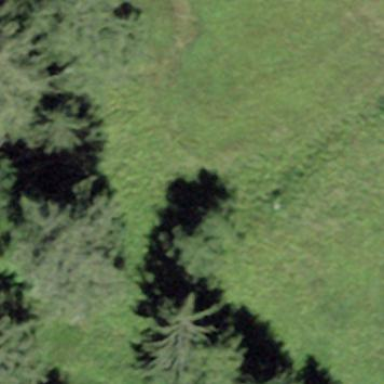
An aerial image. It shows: Forest area.